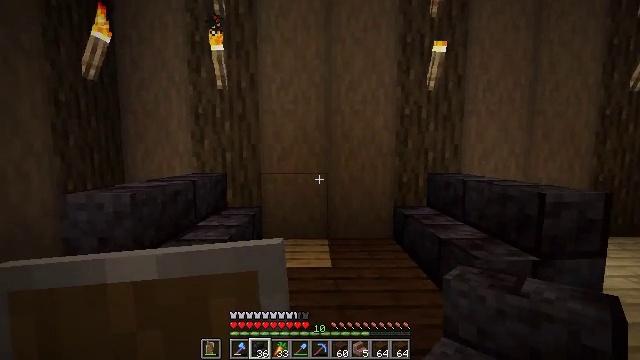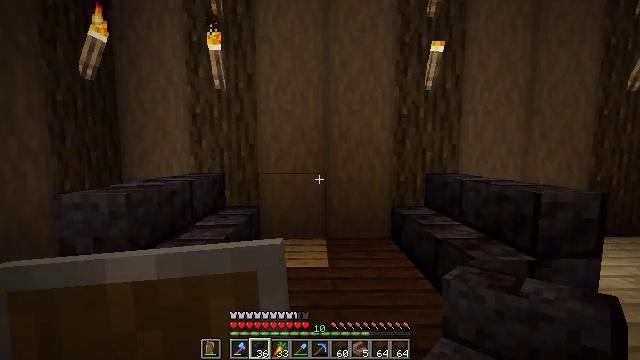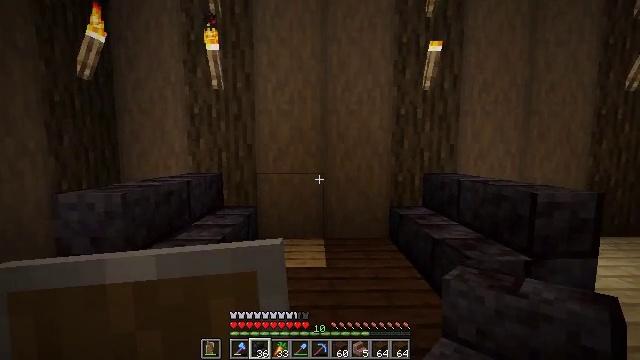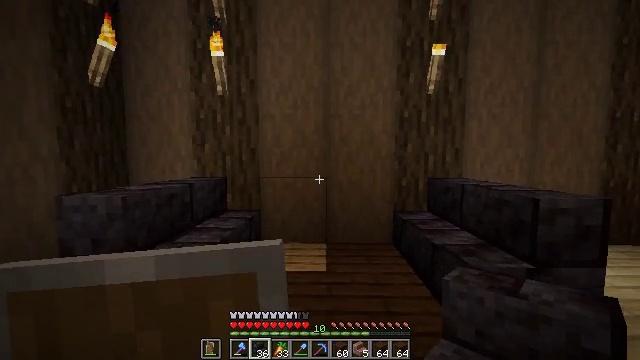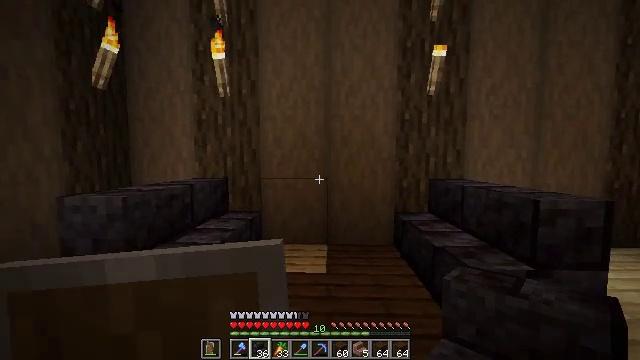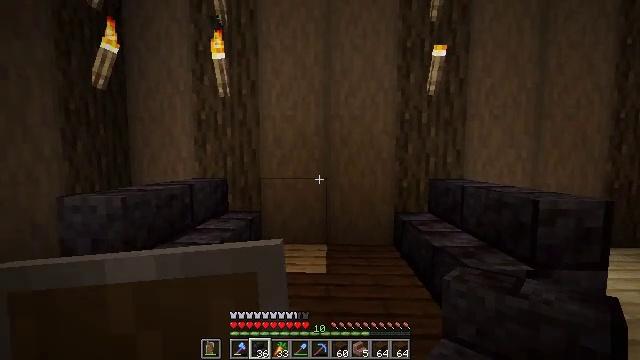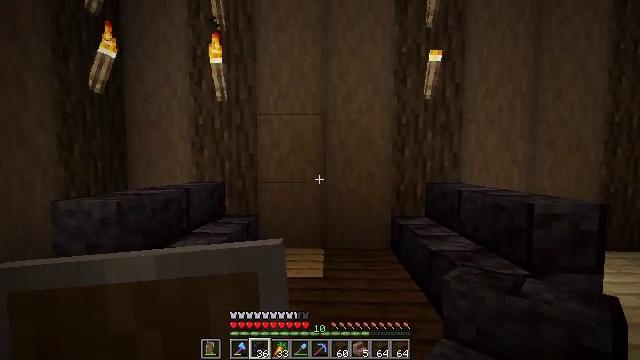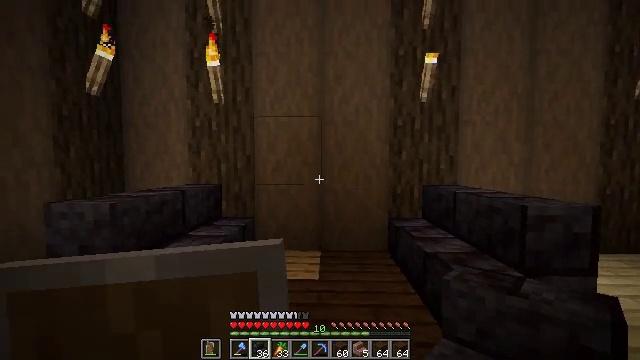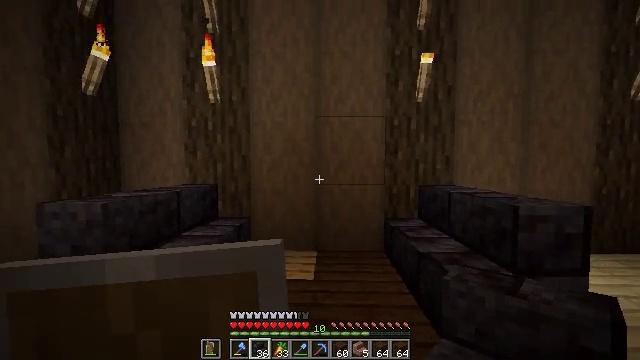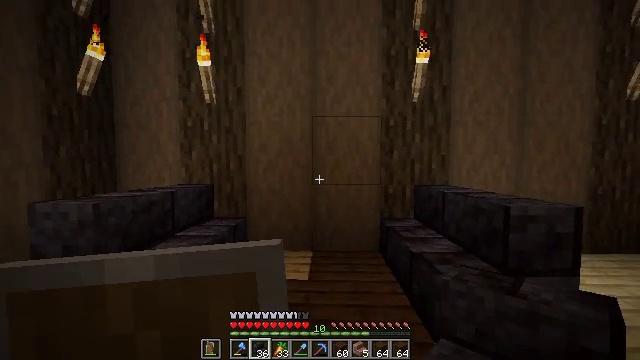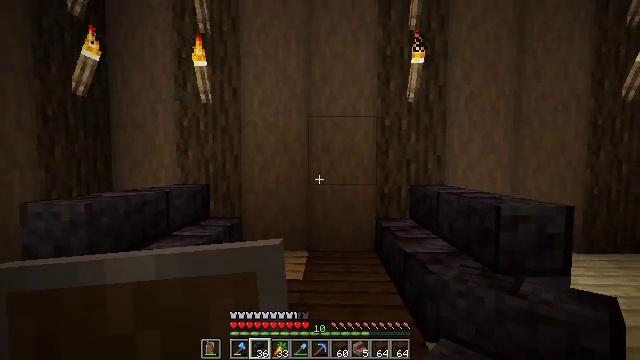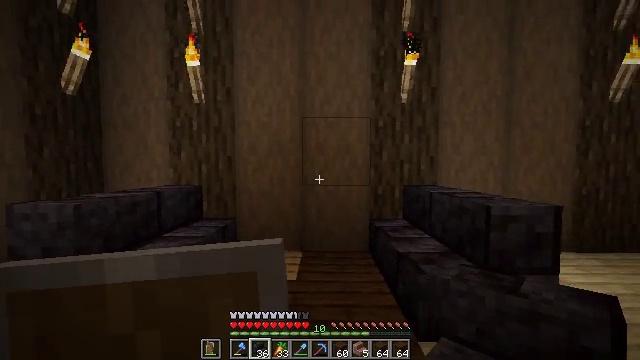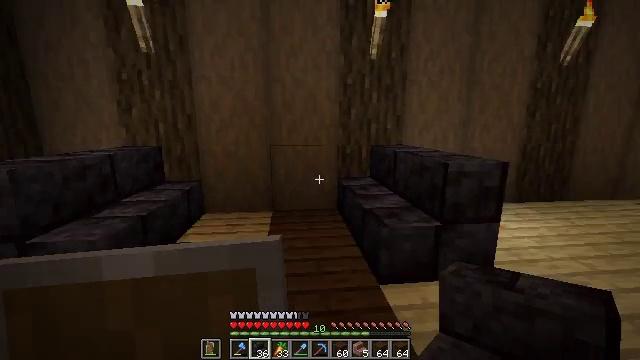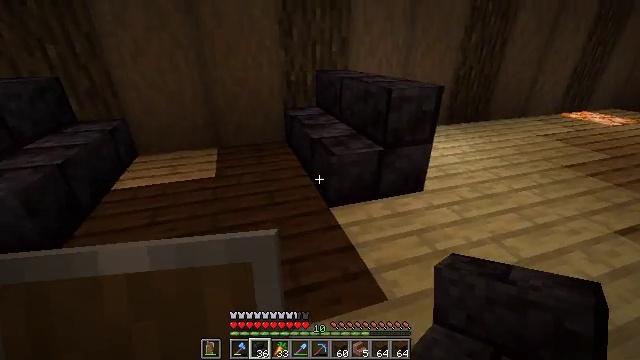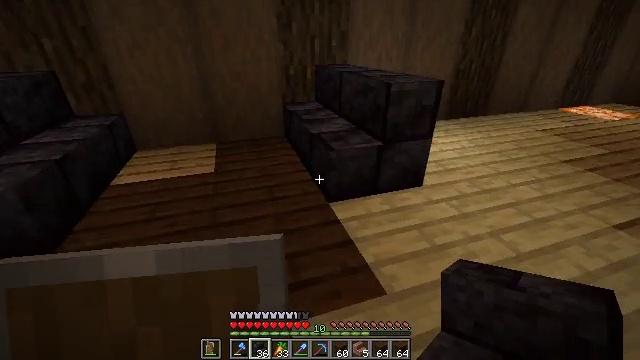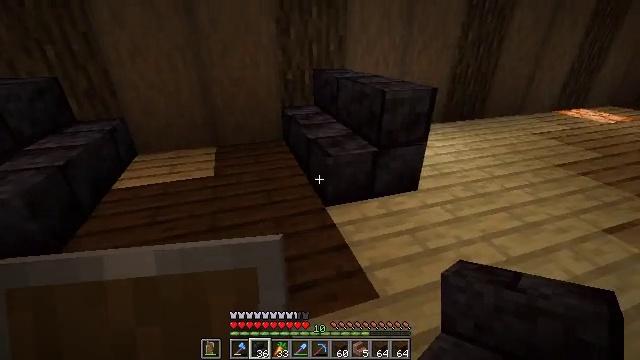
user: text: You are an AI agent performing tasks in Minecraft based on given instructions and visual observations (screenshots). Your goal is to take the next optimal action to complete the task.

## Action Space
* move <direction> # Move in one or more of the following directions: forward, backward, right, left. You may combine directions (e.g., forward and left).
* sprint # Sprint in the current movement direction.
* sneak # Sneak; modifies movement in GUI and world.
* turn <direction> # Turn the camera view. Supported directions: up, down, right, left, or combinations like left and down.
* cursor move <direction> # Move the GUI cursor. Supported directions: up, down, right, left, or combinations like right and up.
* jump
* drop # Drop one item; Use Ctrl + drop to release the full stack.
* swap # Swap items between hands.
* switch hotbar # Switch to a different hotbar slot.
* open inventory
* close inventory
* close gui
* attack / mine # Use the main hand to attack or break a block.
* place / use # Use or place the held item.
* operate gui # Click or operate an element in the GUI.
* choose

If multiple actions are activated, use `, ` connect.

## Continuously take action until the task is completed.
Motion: motion action
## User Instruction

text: Collect polished blackstone brick stairs.
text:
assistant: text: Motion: move right, sneak
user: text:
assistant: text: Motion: move right, sneak
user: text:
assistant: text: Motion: move right, sneak, turn left
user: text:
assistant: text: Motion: sneak
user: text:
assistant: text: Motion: sneak
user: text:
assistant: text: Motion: move right, sneak
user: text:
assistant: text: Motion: move right, sneak
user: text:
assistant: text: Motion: move right, sneak
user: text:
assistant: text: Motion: move right, sneak
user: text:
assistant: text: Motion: sneak
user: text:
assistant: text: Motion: sneak, turn right
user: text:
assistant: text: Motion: sneak, turn right and down
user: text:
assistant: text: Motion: sneak, turn right and down
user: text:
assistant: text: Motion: turn down
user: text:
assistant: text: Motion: move back and move right
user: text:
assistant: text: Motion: move back and move right
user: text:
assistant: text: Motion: move back and move right
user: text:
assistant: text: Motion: move back and move right
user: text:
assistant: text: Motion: move back and move right, turn left and up
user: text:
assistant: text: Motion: move back and move right, turn left and up
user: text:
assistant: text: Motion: move back and move right, turn left and up
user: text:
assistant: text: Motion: move back and move right, turn left and up
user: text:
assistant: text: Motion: move back
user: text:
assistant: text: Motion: move back and move left
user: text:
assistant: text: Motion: move back and move left
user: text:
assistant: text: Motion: move back and move left
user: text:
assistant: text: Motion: no_op
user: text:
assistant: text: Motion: no_op
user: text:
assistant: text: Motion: no_op
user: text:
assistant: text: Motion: no_op